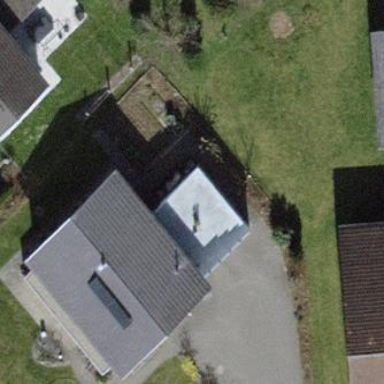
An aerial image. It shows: Garage building.